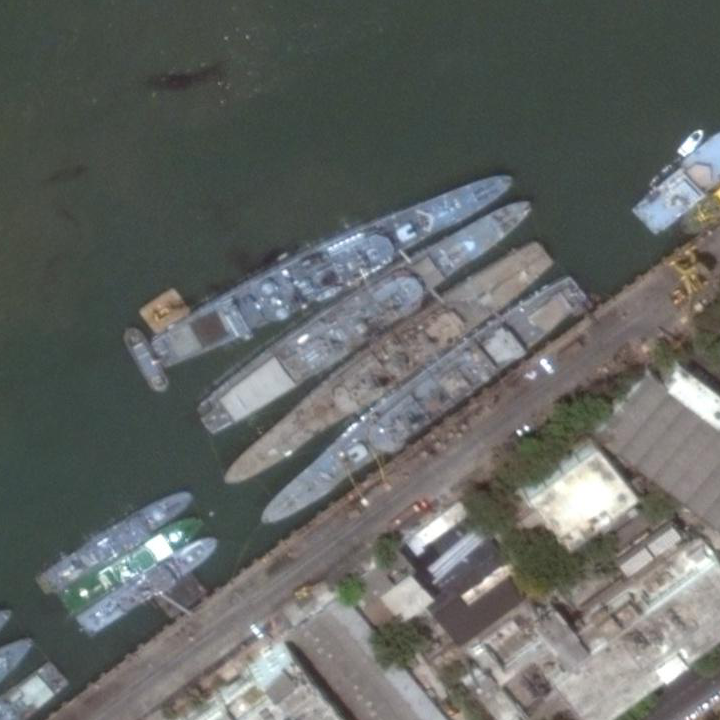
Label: cruiser